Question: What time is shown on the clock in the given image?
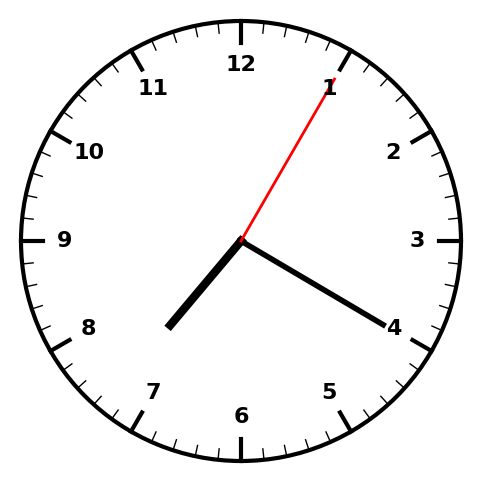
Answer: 07:20:05